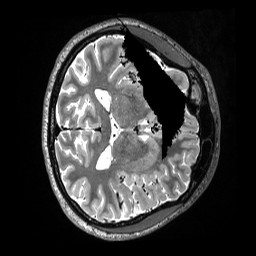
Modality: T2w
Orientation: axial
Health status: healthy
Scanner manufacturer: siemens
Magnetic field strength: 3 T
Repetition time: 3.2 s
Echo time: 0.563 s